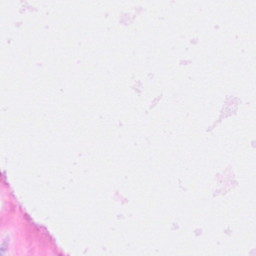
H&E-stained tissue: Breast